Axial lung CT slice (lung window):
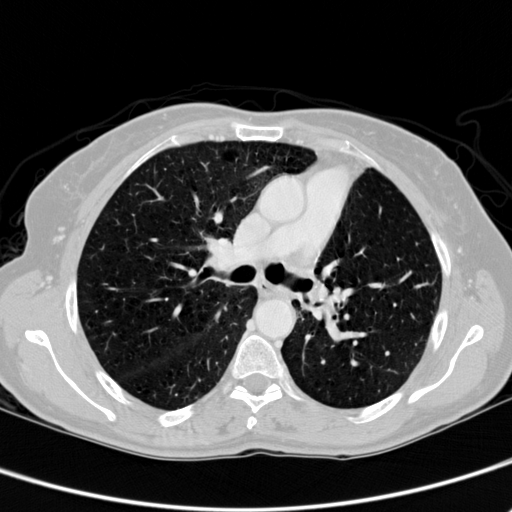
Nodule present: no